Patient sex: M
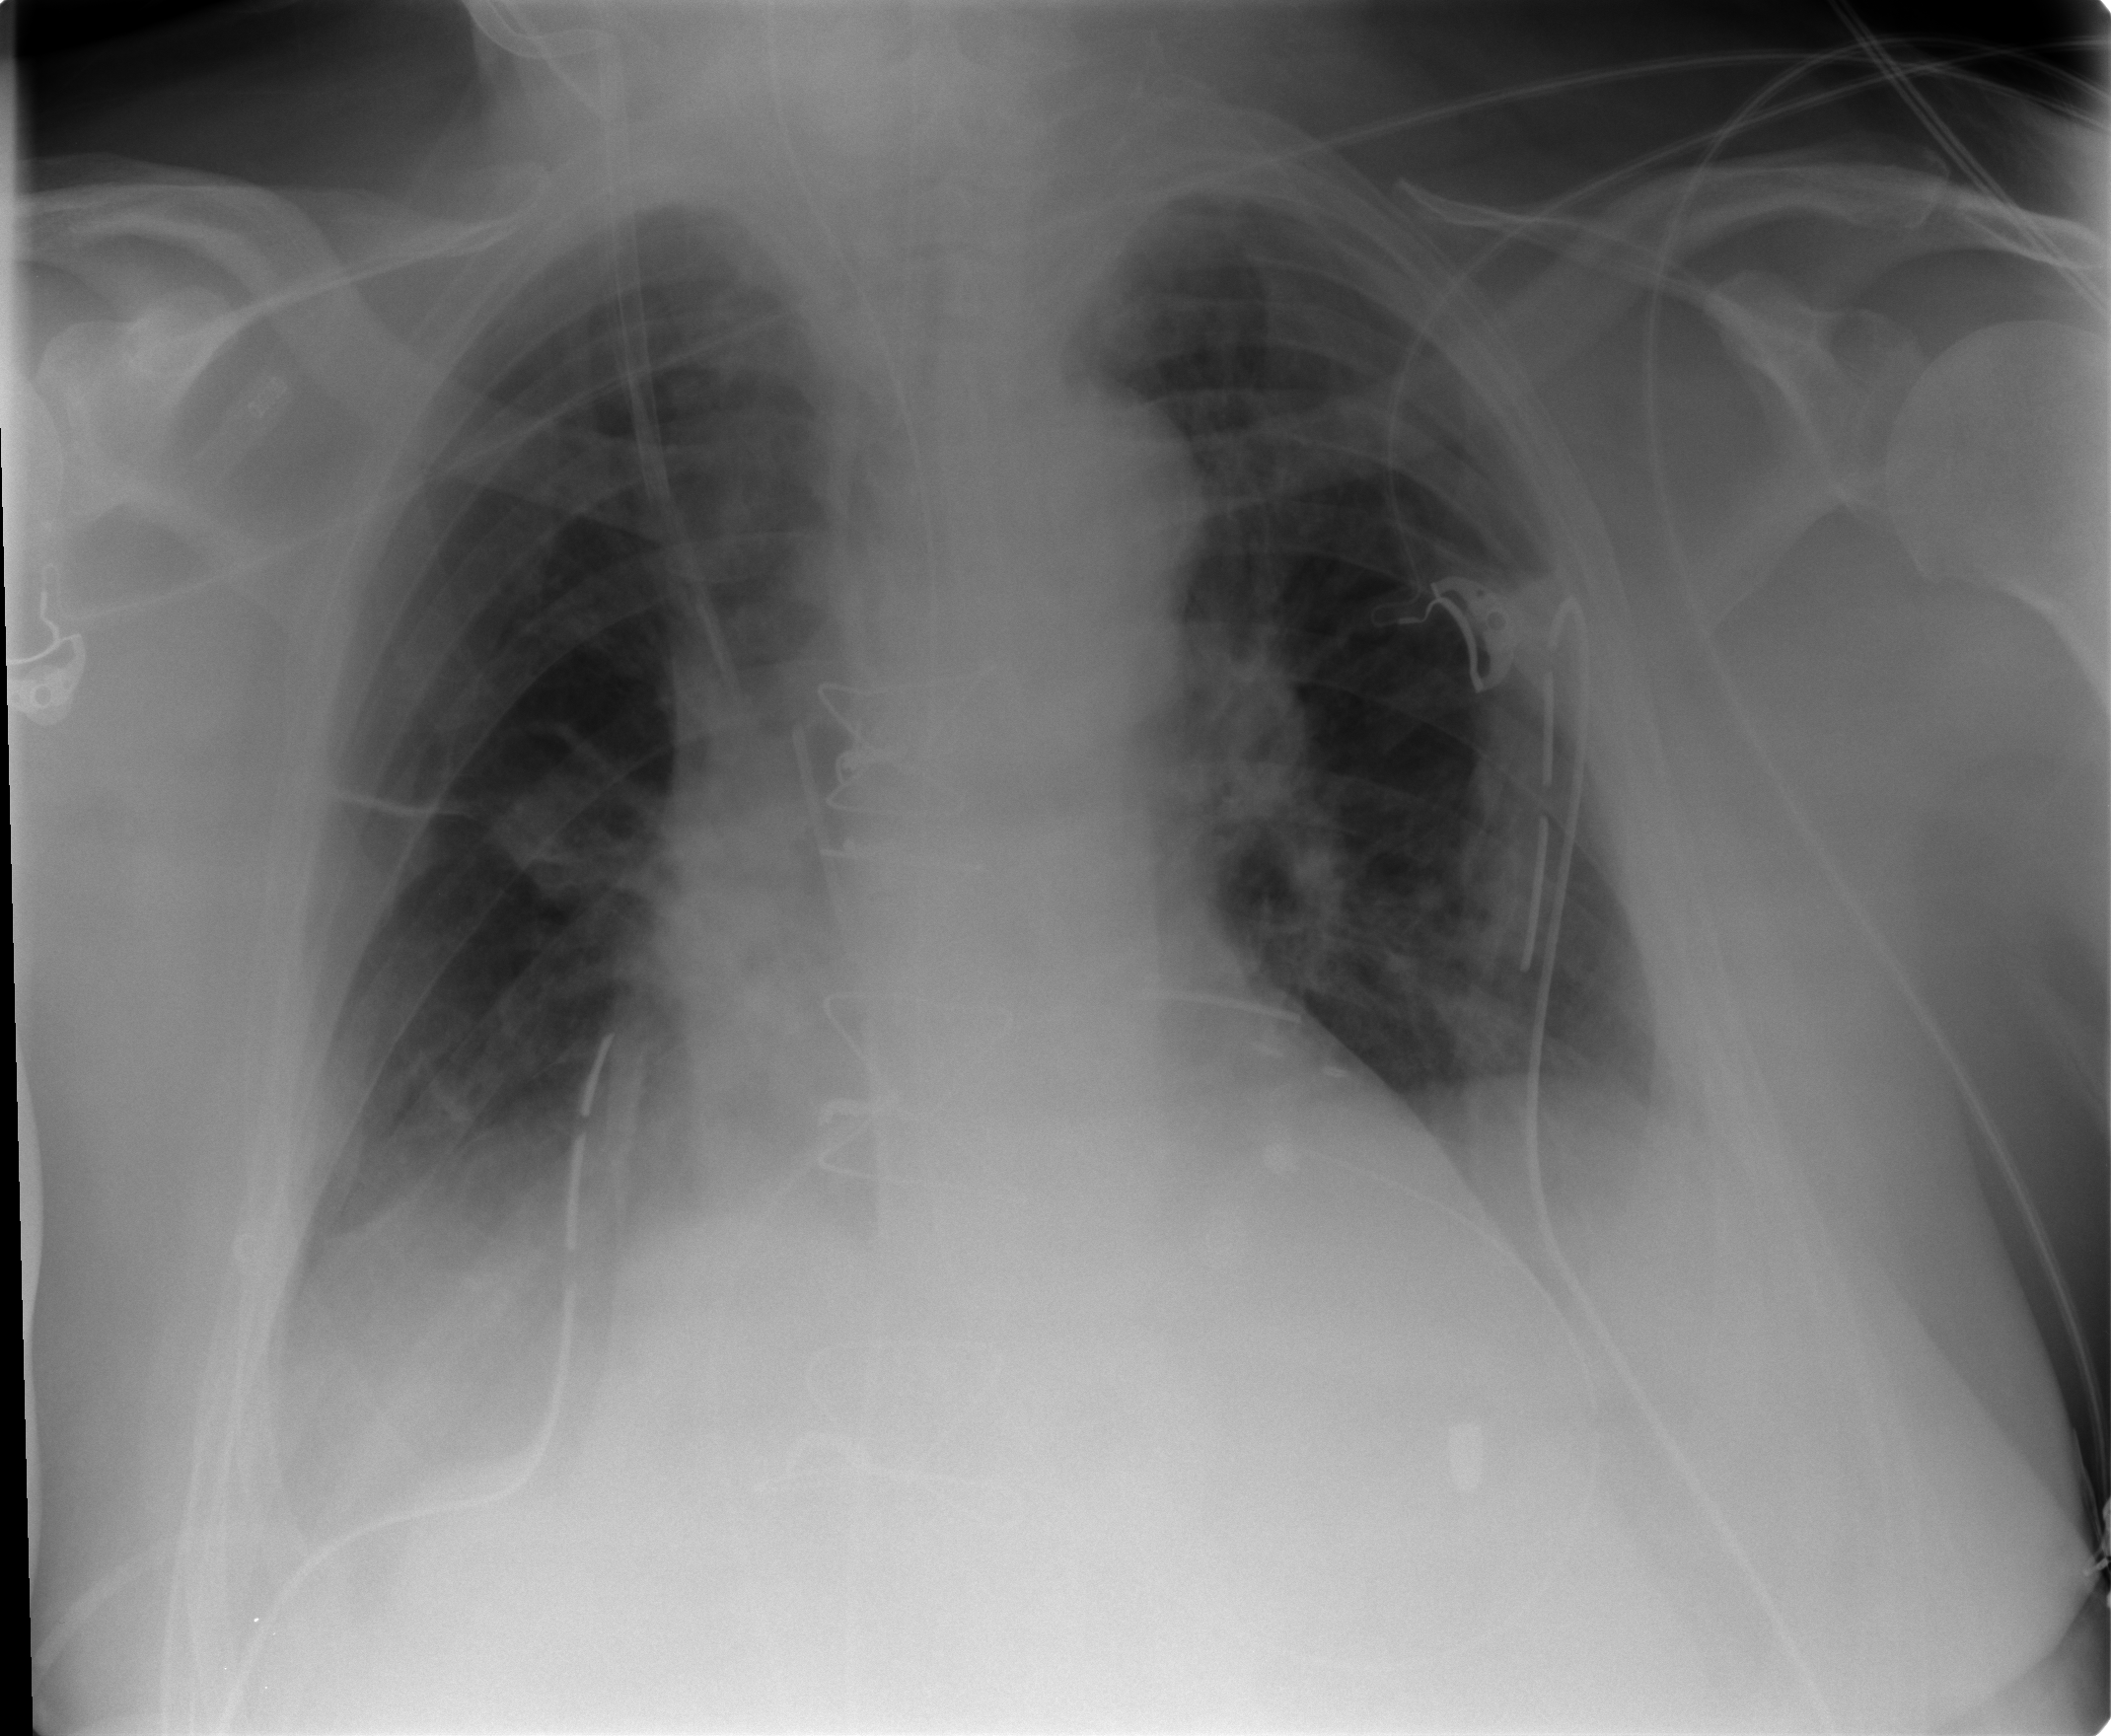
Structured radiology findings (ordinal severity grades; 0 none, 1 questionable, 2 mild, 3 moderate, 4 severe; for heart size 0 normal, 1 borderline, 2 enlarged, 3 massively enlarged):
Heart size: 0
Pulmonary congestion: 1
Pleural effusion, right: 2
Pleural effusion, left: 1
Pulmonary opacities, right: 0
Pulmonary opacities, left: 0
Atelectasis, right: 2
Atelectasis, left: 2